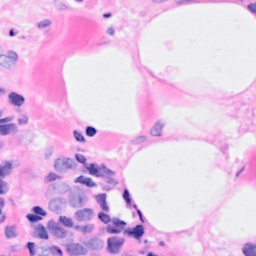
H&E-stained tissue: Breast